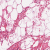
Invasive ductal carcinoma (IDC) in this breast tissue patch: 0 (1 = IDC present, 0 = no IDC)